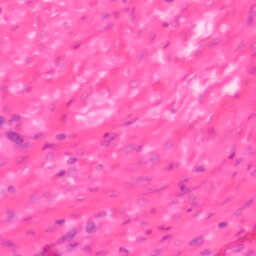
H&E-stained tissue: Colon